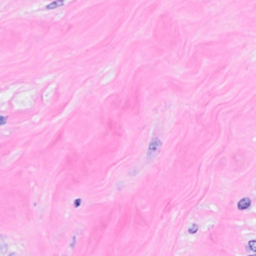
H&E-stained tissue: Breast